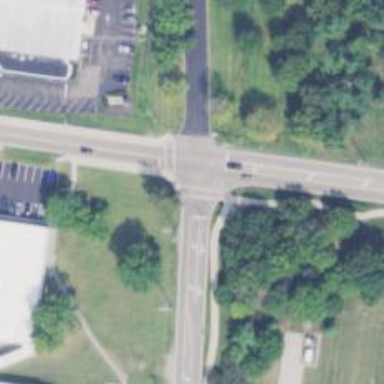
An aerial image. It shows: Marked crossing with lines on the road.